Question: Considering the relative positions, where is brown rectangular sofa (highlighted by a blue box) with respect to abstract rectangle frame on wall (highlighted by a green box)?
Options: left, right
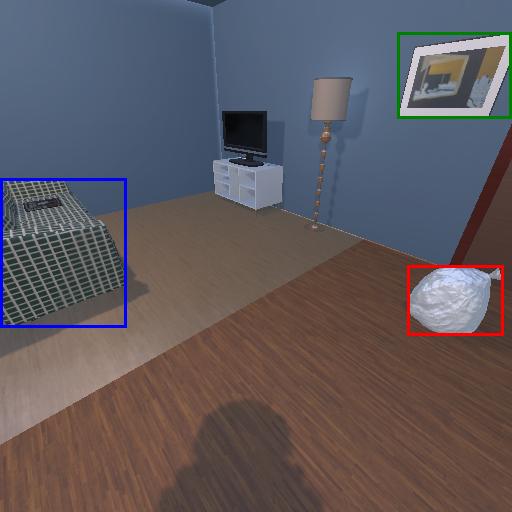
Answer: left